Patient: sex F, age 56
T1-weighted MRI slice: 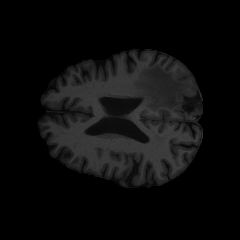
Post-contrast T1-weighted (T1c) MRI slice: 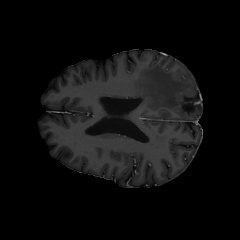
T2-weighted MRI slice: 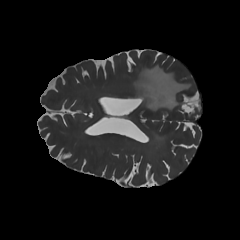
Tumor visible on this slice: yes
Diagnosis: Glioblastoma, IDH-wildtype
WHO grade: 4